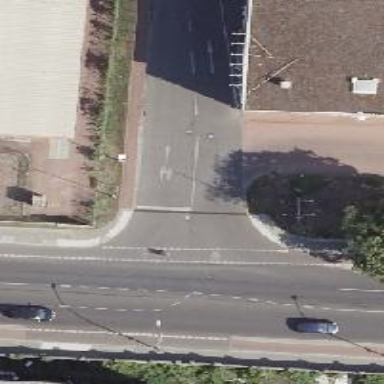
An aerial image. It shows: Unmarked road crossing.